Field crop: maize
Growth stage: 2
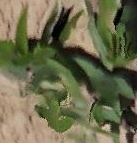
Species: maize